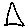
Label: triangle